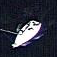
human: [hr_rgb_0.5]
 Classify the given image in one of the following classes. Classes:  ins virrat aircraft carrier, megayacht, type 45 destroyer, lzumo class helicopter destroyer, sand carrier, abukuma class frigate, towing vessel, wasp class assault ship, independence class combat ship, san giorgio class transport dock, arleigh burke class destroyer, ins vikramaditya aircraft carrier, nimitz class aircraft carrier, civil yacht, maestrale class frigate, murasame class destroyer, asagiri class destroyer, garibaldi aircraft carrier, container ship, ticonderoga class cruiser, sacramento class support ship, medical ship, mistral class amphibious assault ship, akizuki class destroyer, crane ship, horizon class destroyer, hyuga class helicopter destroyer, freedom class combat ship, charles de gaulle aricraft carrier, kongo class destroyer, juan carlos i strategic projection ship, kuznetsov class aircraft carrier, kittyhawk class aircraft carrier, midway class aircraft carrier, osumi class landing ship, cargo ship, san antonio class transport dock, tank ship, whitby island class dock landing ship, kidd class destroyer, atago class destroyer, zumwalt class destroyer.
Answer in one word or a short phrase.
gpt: Civil yacht